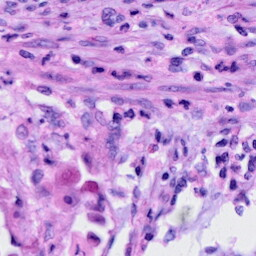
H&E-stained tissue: Cervix